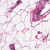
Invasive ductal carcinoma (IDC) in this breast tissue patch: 0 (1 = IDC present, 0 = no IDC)